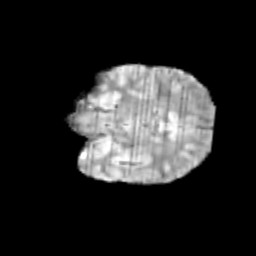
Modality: T2w
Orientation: coronal
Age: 9
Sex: male
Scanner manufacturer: siemens
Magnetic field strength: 3 T
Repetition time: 3.8 s
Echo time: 0.07 s